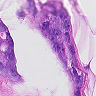
Metastatic tissue present: yes